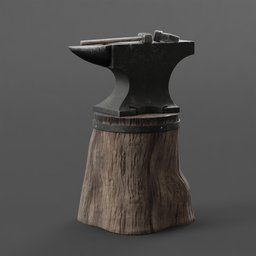
Label: tools